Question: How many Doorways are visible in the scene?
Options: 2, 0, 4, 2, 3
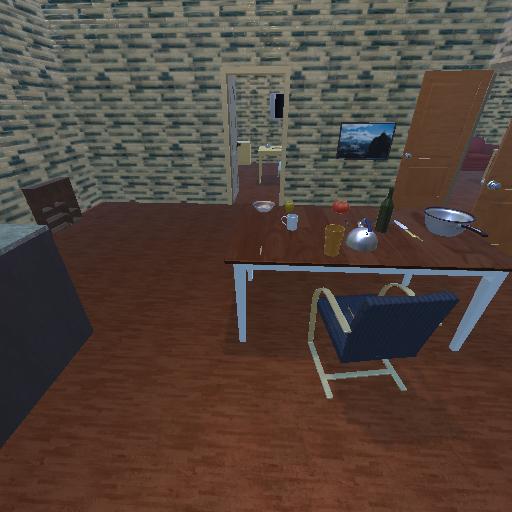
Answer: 2